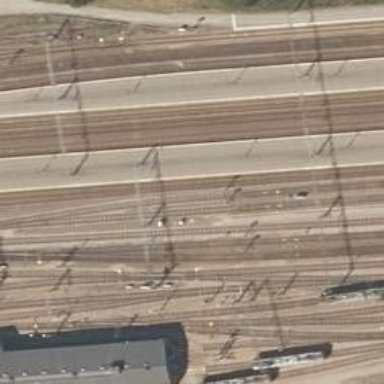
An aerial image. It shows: Railway signal.